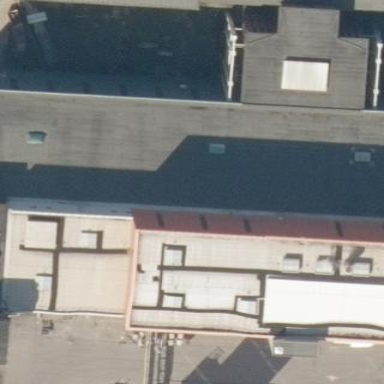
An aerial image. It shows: Industrial building.